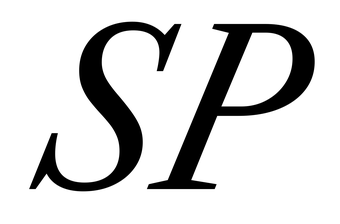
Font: LibreCaslonText-Italic_Italic